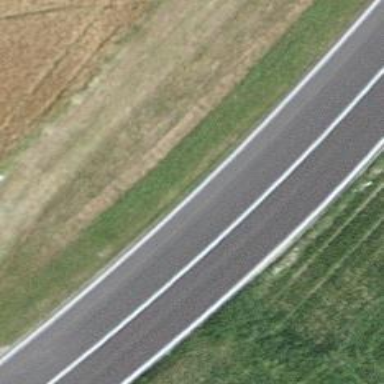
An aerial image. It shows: Primary highway.